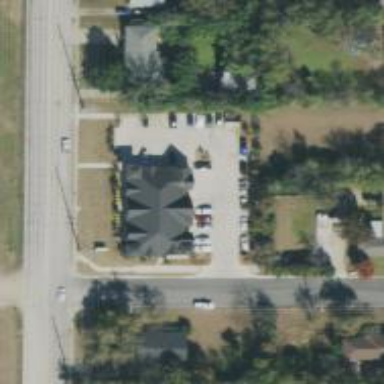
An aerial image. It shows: Healthcare clinic is depicted in the image.